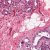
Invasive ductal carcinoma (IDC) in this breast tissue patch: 0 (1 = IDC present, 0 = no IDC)